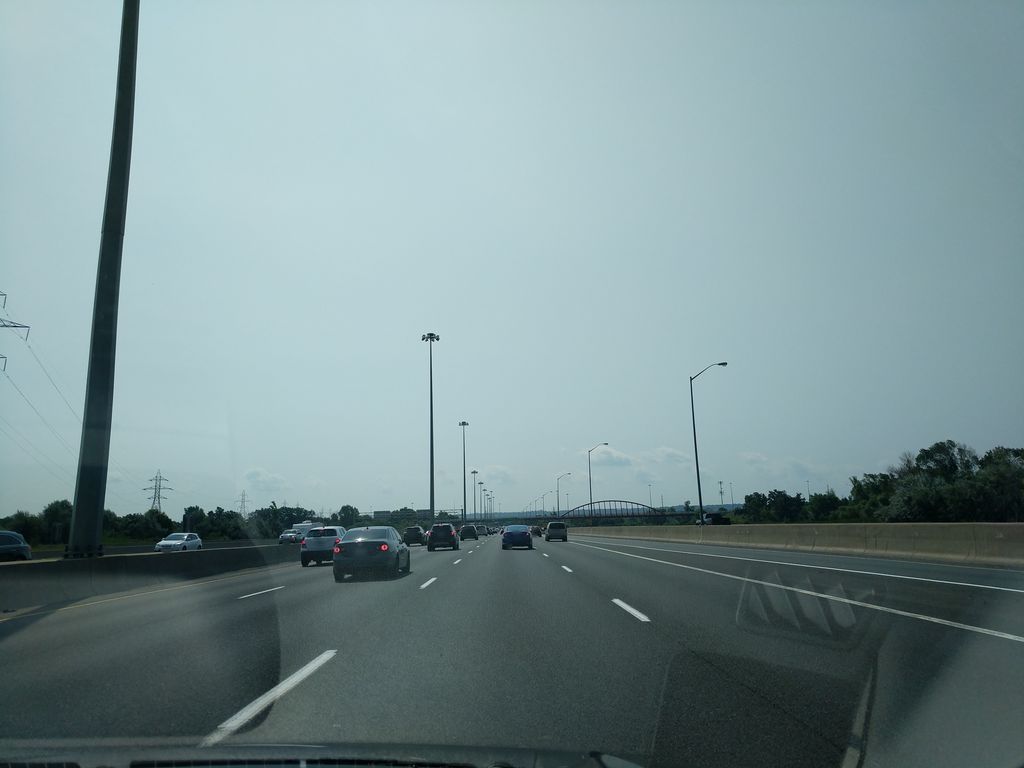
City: hamilton